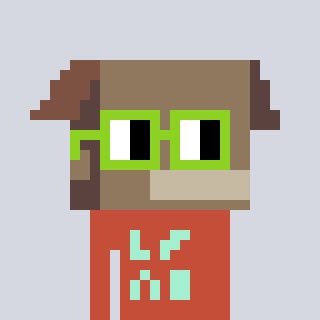
a pixel art character with square light green glasses, a box-shaped head and a rust-colored body on a cool background